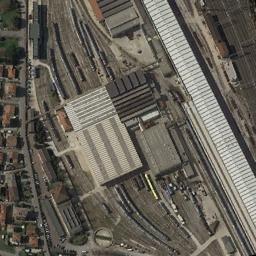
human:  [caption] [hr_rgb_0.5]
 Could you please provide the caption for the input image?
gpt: Many buildings are beside the railway station .

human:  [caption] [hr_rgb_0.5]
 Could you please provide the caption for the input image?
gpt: A well-equipped railway station in a crowded city .

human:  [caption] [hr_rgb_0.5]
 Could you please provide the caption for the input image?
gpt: The railway station has lots of railways, Some trains, Facilities and buildings .

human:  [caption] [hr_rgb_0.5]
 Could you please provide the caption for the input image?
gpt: The railway station is next to some buildings .

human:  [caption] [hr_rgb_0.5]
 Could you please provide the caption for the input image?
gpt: There are some buildings beside the railway station .